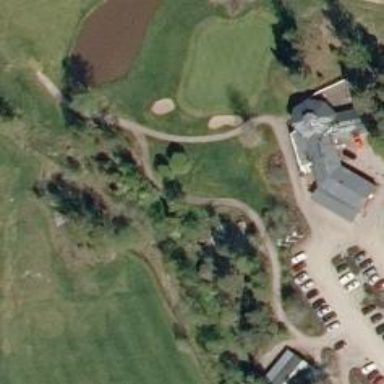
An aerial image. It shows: Path for both roads and golfers.